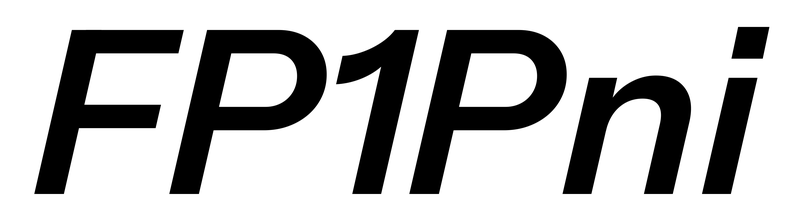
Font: InstrumentSans-Italic_SemiBold_Italic